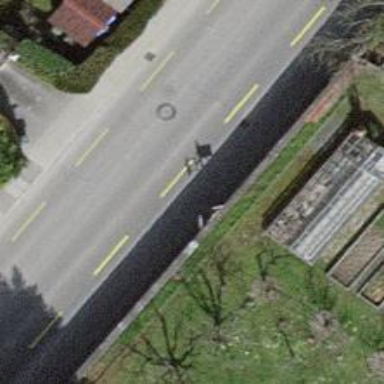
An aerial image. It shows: Secondary road with designated cycle lane.